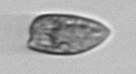
Label: Prorocentrum_dentatum